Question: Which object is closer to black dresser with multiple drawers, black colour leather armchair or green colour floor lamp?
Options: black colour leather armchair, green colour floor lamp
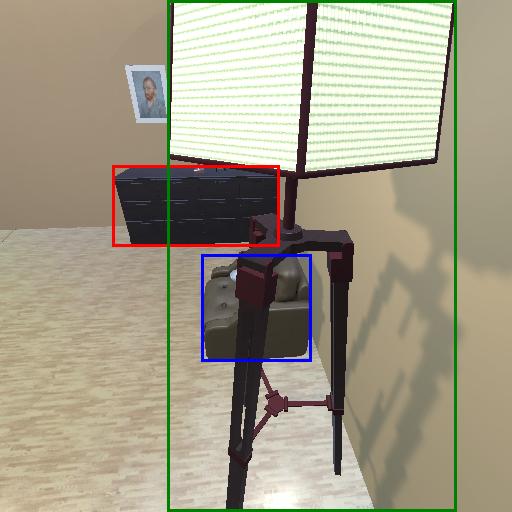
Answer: black colour leather armchair